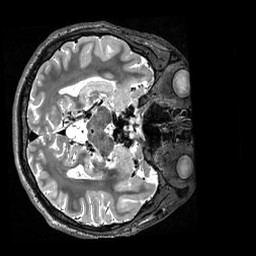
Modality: T2w
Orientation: axial
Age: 20
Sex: male
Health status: ill
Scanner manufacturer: siemens
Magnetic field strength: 3 T
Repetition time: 3.2 s
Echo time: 0.564 s